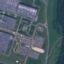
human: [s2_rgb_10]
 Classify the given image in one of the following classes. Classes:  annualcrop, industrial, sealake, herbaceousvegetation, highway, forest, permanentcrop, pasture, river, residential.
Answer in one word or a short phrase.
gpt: Industrial